I will show an image sequence of human cooking. I have annotated the images with numbered circles. Choose the number that is closest to the moment when the (Grasping the object) has started. You are a five-time world champion in this game. Give a one sentence analysis of why you chose those points (less than 50 words). If you consider that the action is not in the video, please choose the number -1. Provide your answer at the end in a json file of this format: {"points": []}
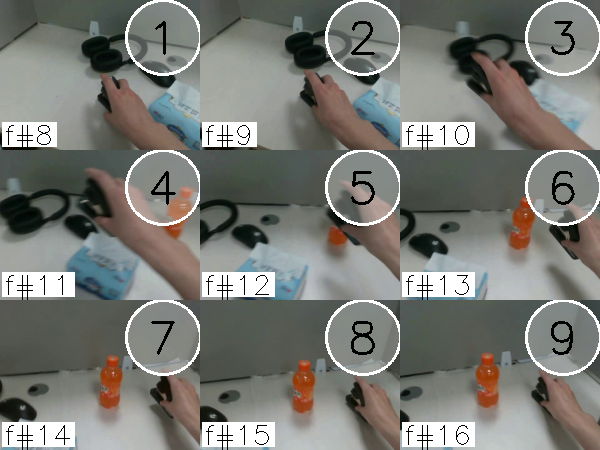
Frame 1 shows the clearest moment of hand-object contact.
{"points": [1]}